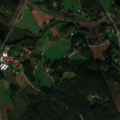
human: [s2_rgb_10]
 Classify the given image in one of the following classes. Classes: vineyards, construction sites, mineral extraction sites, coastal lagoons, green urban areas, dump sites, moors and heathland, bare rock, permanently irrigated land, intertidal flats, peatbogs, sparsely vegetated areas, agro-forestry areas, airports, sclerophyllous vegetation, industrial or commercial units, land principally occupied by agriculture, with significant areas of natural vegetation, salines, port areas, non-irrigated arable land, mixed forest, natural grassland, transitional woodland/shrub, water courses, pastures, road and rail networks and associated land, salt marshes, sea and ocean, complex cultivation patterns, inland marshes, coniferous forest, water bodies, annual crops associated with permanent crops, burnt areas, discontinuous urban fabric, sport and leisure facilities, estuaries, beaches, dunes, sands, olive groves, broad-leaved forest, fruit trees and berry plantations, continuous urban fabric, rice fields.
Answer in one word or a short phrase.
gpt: discontinuous urban fabric, land principally occupied by agriculture, with significant areas of natural vegetation, coniferous forest